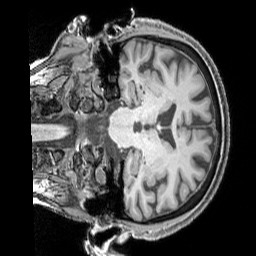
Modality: T1w
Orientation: coronal
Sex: female
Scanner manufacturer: siemens
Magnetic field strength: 3 T
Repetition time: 2.3 s
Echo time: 0.00226 s